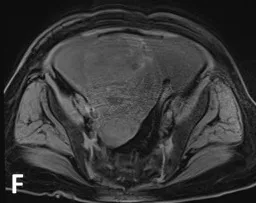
Enhanced magnetic resonance images. Of the case.
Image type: radiology (mri)